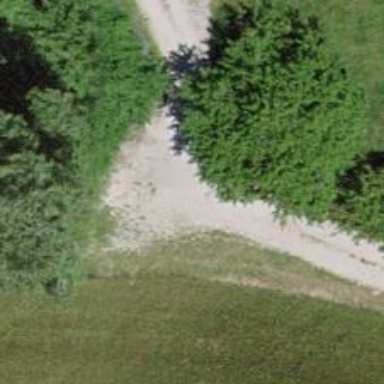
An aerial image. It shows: Unpaved driveway used for agricultural purposes.